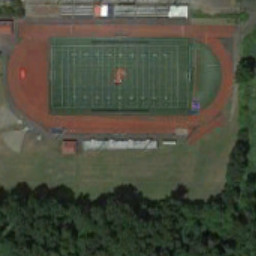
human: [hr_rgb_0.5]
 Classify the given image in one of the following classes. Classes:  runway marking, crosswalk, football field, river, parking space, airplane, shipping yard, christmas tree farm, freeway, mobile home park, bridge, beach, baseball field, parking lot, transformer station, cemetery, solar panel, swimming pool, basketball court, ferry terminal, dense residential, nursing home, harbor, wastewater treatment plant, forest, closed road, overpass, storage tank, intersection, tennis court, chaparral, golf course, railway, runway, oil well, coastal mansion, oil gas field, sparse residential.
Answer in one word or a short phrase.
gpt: football field